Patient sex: M
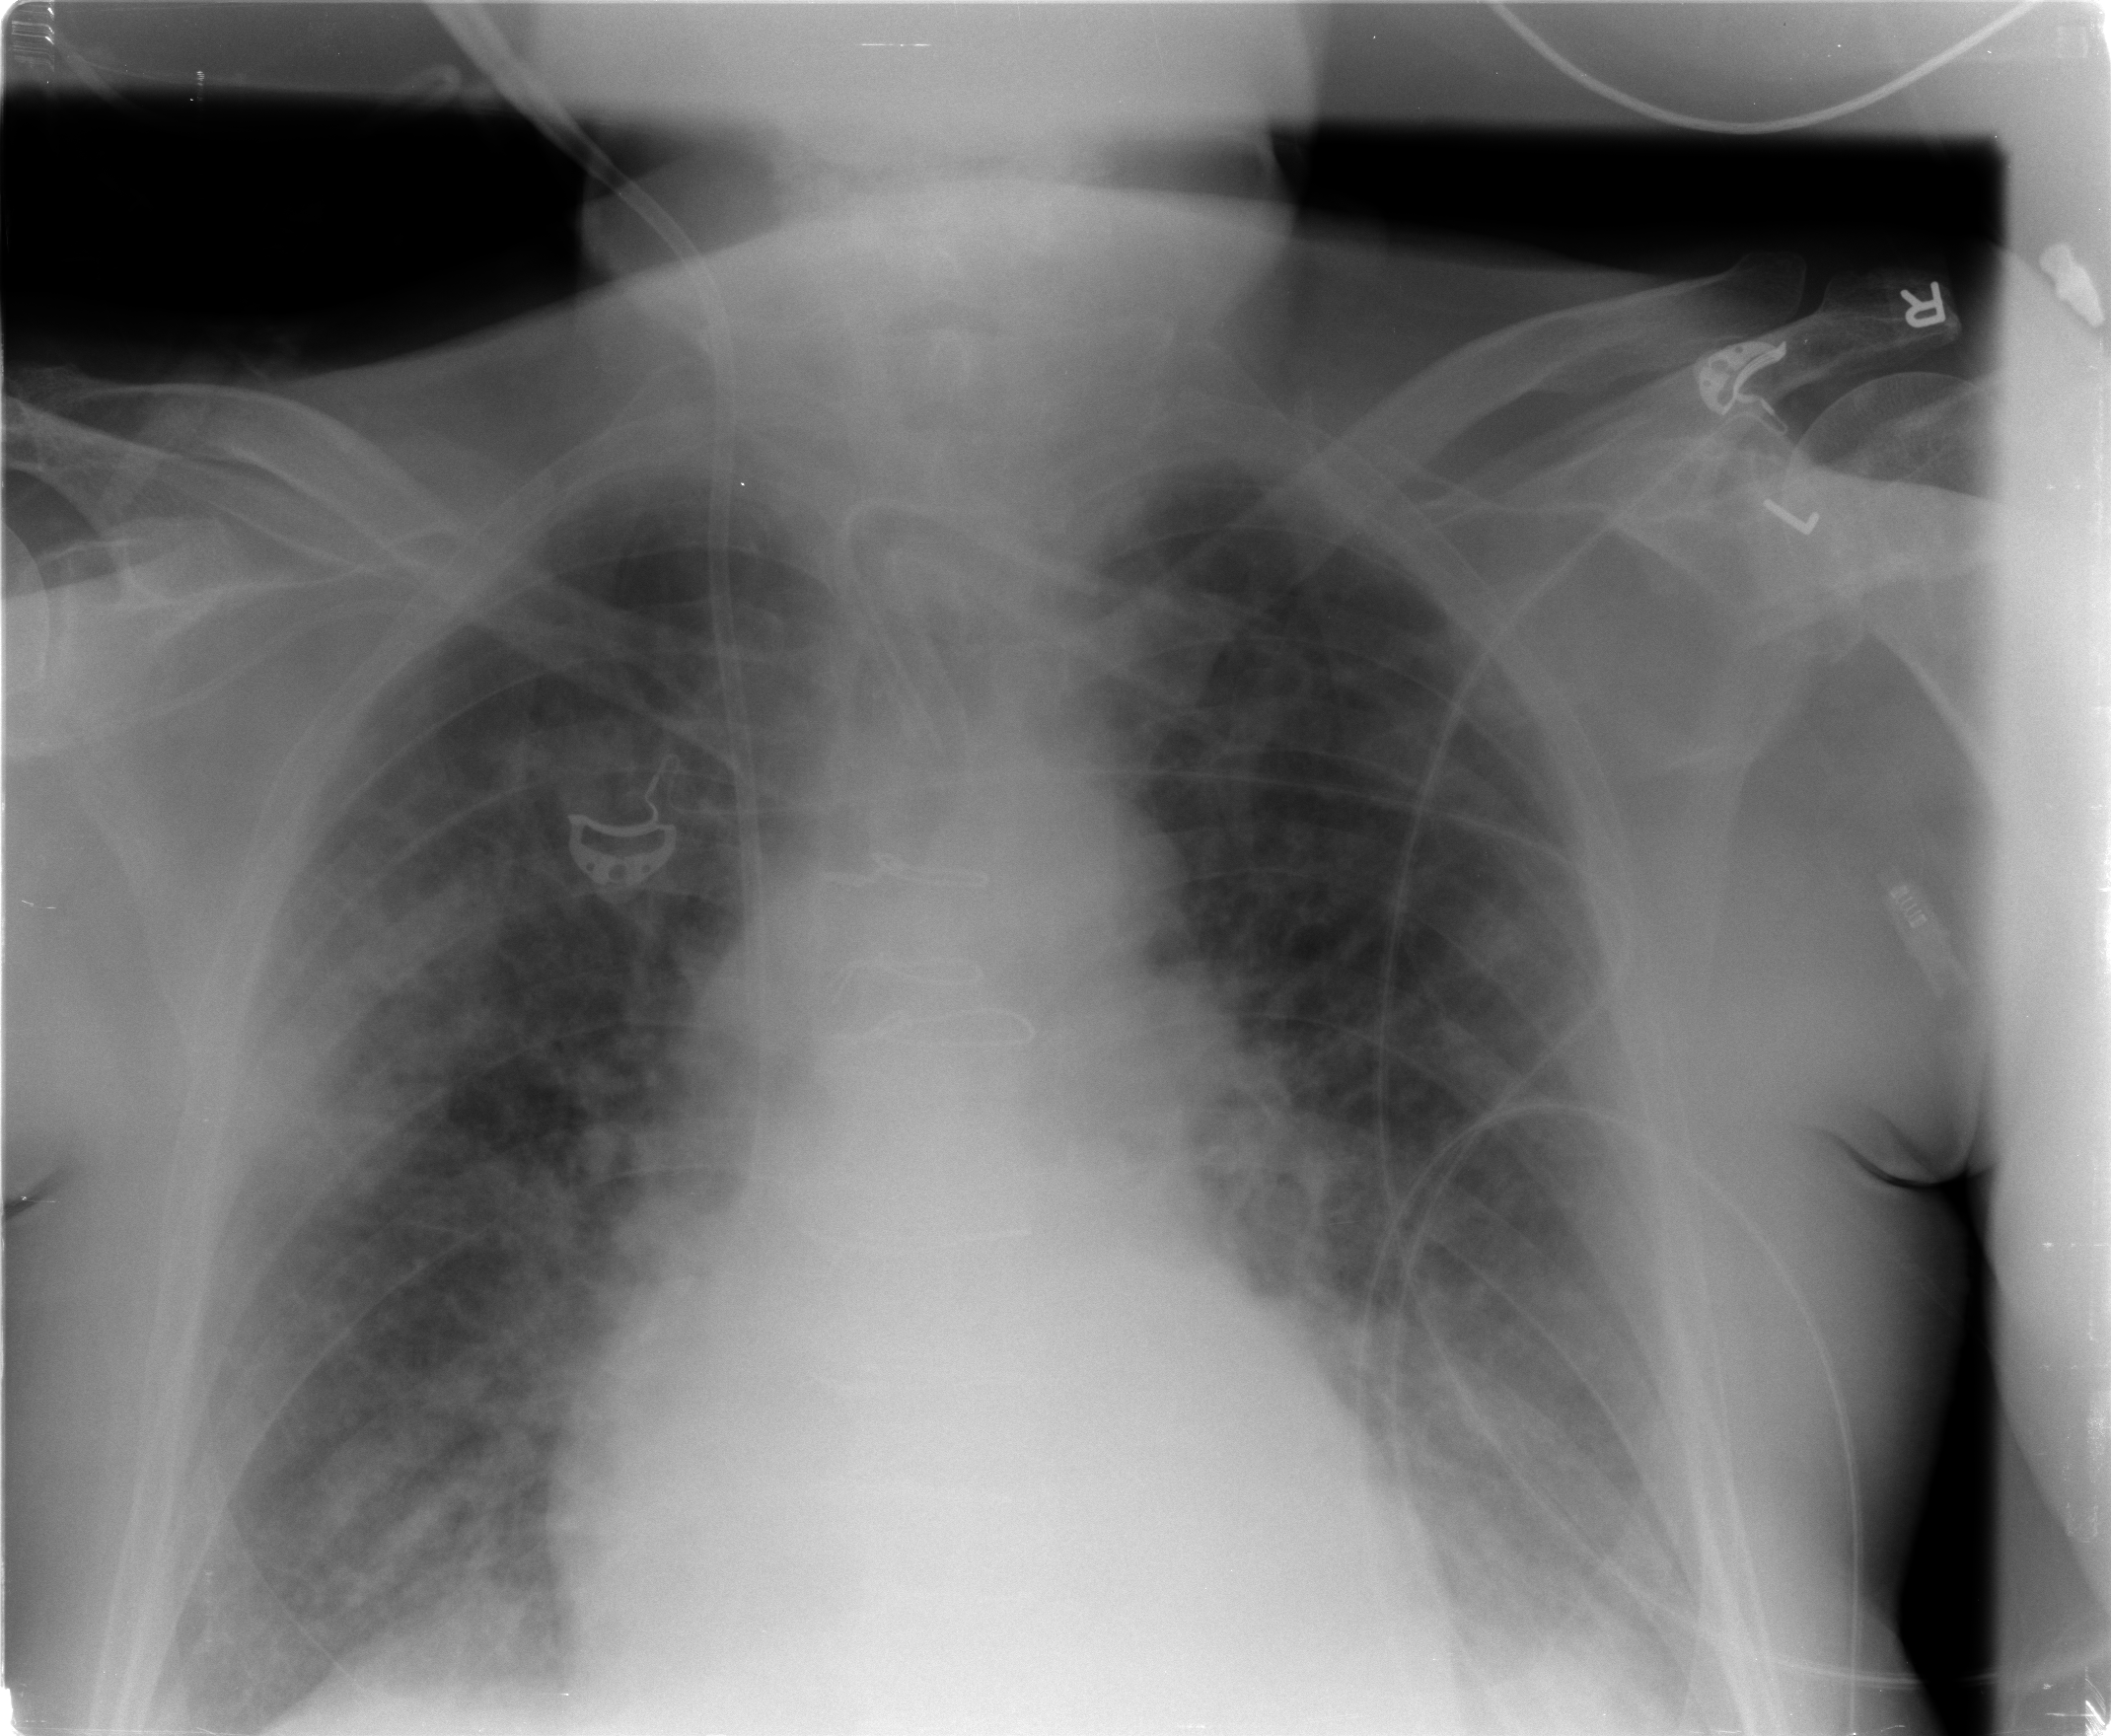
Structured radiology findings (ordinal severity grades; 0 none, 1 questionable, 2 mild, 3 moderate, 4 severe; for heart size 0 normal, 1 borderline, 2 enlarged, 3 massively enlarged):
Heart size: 0
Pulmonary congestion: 2
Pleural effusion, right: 2
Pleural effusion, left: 2
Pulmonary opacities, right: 3
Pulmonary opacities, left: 3
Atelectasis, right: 2
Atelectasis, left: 2